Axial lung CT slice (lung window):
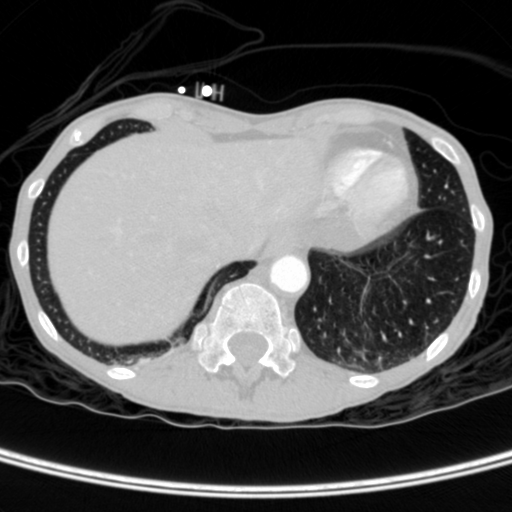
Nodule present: no